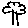
Label: tree